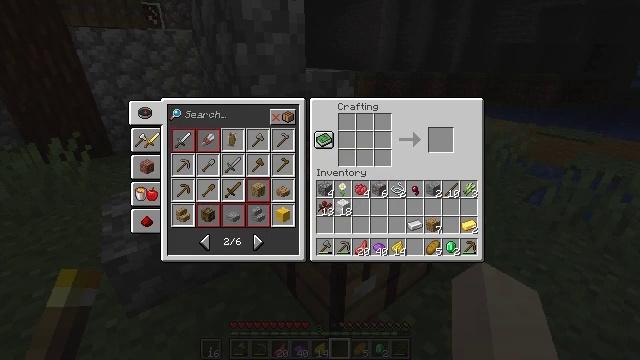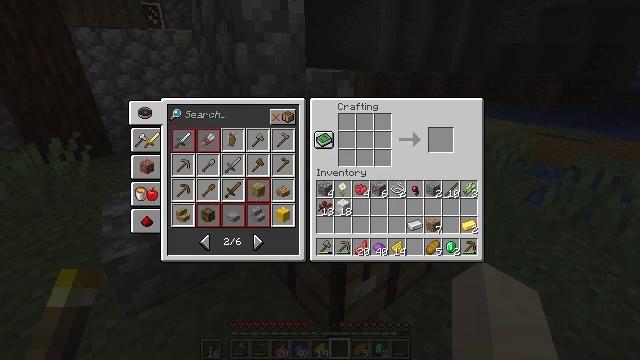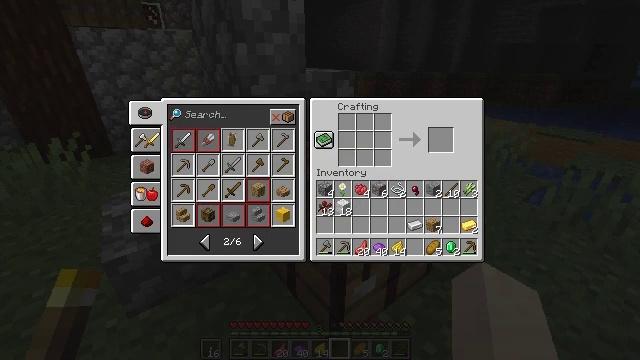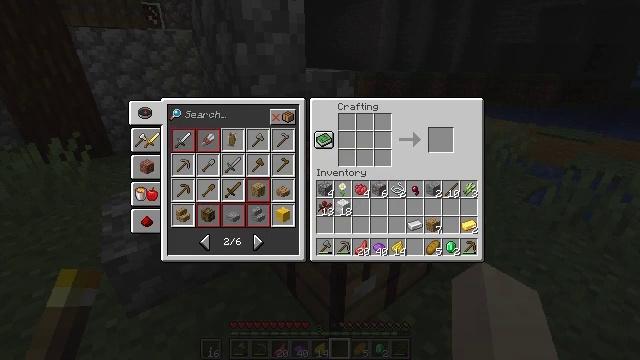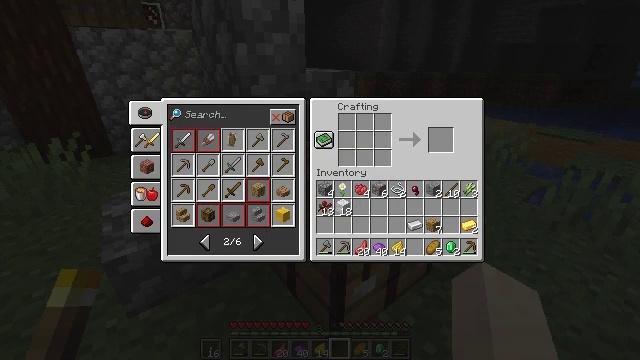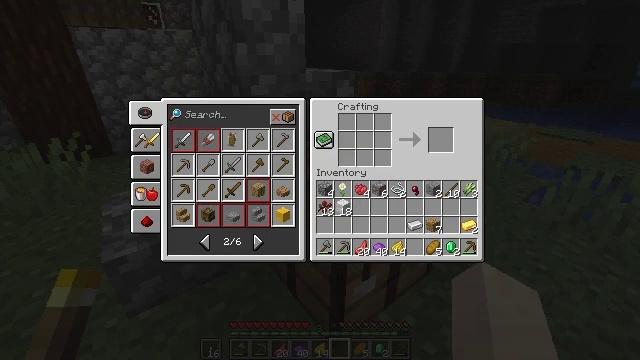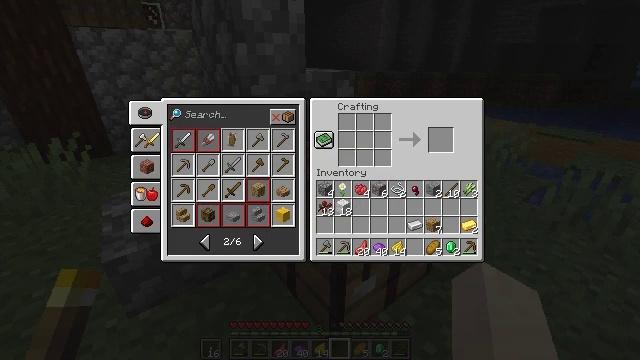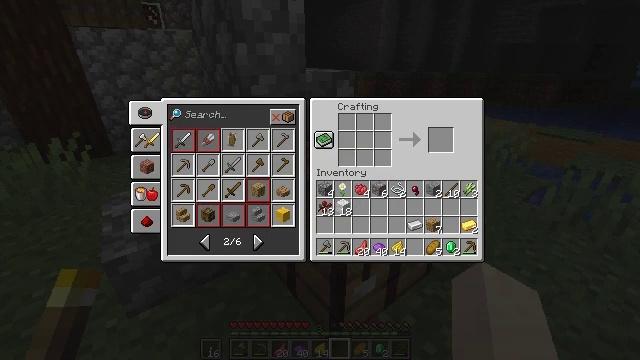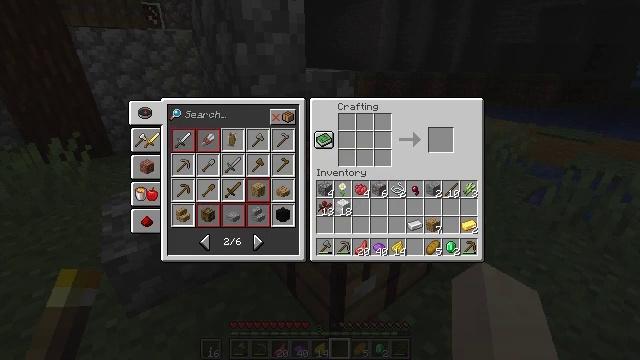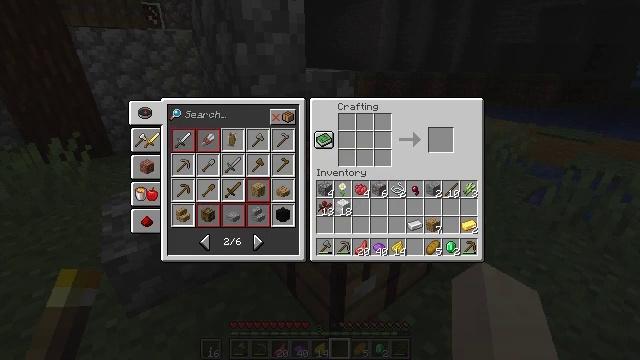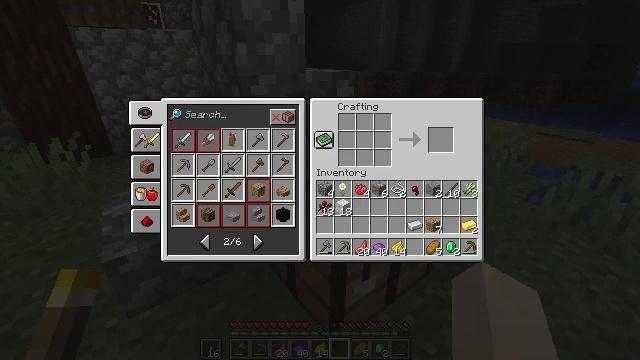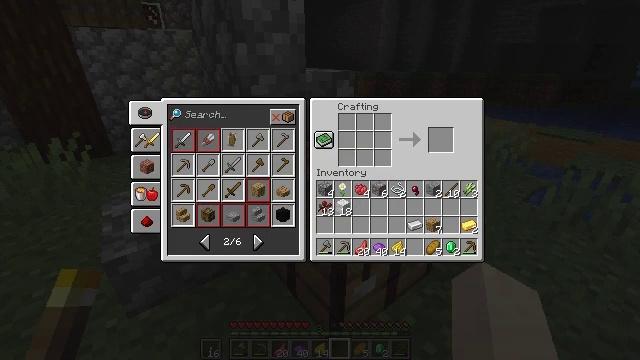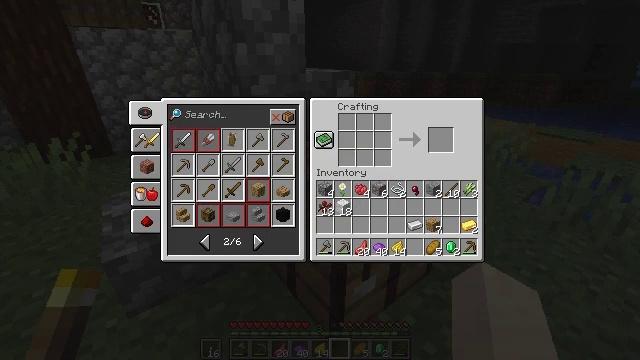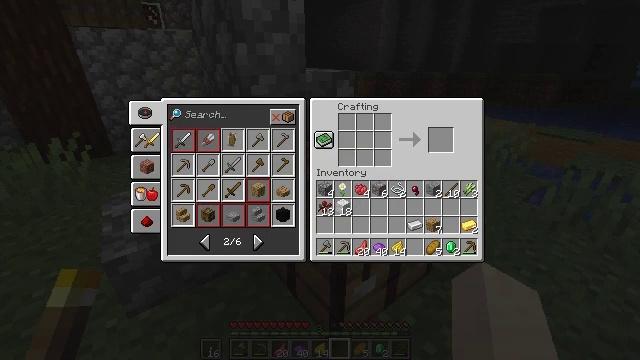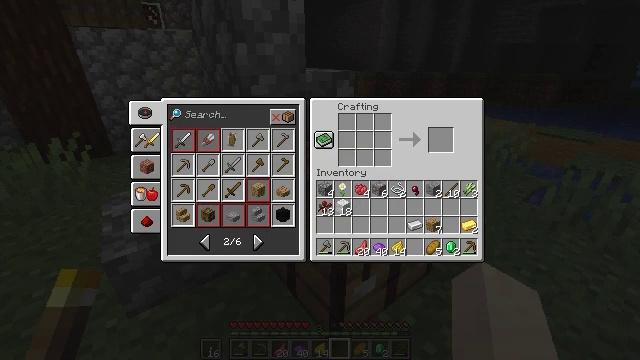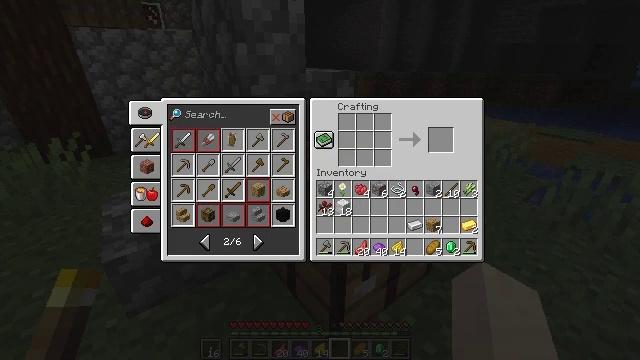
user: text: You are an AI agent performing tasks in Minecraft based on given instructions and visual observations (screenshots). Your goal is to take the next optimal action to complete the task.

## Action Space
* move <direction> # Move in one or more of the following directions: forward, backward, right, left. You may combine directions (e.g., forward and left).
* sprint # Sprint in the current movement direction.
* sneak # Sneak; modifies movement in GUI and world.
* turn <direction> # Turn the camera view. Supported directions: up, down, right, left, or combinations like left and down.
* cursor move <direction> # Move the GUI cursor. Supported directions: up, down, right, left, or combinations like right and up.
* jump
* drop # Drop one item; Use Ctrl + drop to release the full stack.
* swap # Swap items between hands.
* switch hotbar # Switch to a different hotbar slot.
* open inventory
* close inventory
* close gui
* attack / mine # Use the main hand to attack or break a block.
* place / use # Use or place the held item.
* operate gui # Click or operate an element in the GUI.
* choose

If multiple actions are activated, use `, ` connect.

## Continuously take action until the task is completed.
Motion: motion action
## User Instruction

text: Craft purple wool with dye and wool in the crafting table.
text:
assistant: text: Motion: no_op
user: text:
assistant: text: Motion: no_op
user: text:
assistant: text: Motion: no_op
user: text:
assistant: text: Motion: no_op
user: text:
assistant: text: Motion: no_op
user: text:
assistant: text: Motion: no_op
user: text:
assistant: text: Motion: no_op
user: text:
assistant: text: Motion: no_op
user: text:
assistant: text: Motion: no_op
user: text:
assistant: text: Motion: no_op
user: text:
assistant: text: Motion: no_op
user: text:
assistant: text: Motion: no_op
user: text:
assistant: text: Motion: no_op
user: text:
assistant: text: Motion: no_op
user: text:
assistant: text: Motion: no_op
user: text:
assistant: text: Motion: no_op
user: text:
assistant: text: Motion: no_op
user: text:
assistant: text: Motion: no_op
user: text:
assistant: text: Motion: no_op
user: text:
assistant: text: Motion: no_op
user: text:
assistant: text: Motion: no_op
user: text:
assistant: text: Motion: cursor move up
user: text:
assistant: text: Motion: cursor move left and up
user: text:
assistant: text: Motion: cursor move left and up
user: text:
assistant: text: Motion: no_op
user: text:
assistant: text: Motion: no_op
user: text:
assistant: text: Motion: no_op
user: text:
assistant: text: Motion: cursor move right and down
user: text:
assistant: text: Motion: cursor move down
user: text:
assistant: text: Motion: no_op